Question: I was just inspecting the page with debugging feature, and found these hidden elements. Does anybody know, why these elements are there with display attribute none. First one from left is iframe, rest are text areas

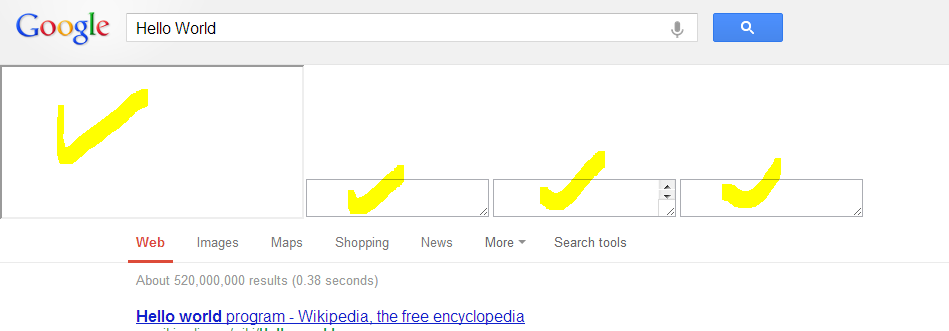
Answer: sometimes, some backend logic and data Management needs some input operations for controlling operations and data. This not belongs to the frontend and presentational layer, so it stay hidden. In conclusion, backgrounds works.